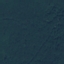
Land use / land cover: Forest